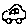
Label: car